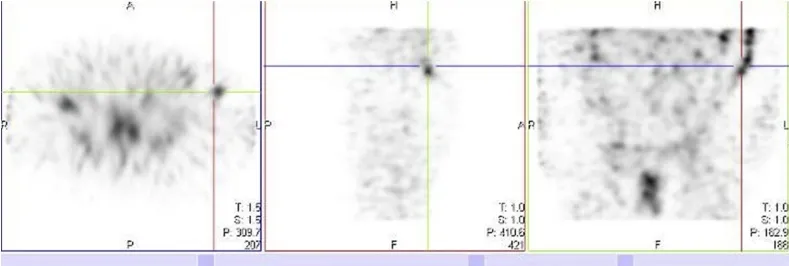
A. Multiple cross sections (right: transverse, middle: sagittal, left: coronal views) of an Indium-111-labeled white blood cell tagged scan showing focal increased uptake in the axillary-bifemoral graft between the spleen and pelvis suggestive of focal infection.
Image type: radiology (scintigraphy)